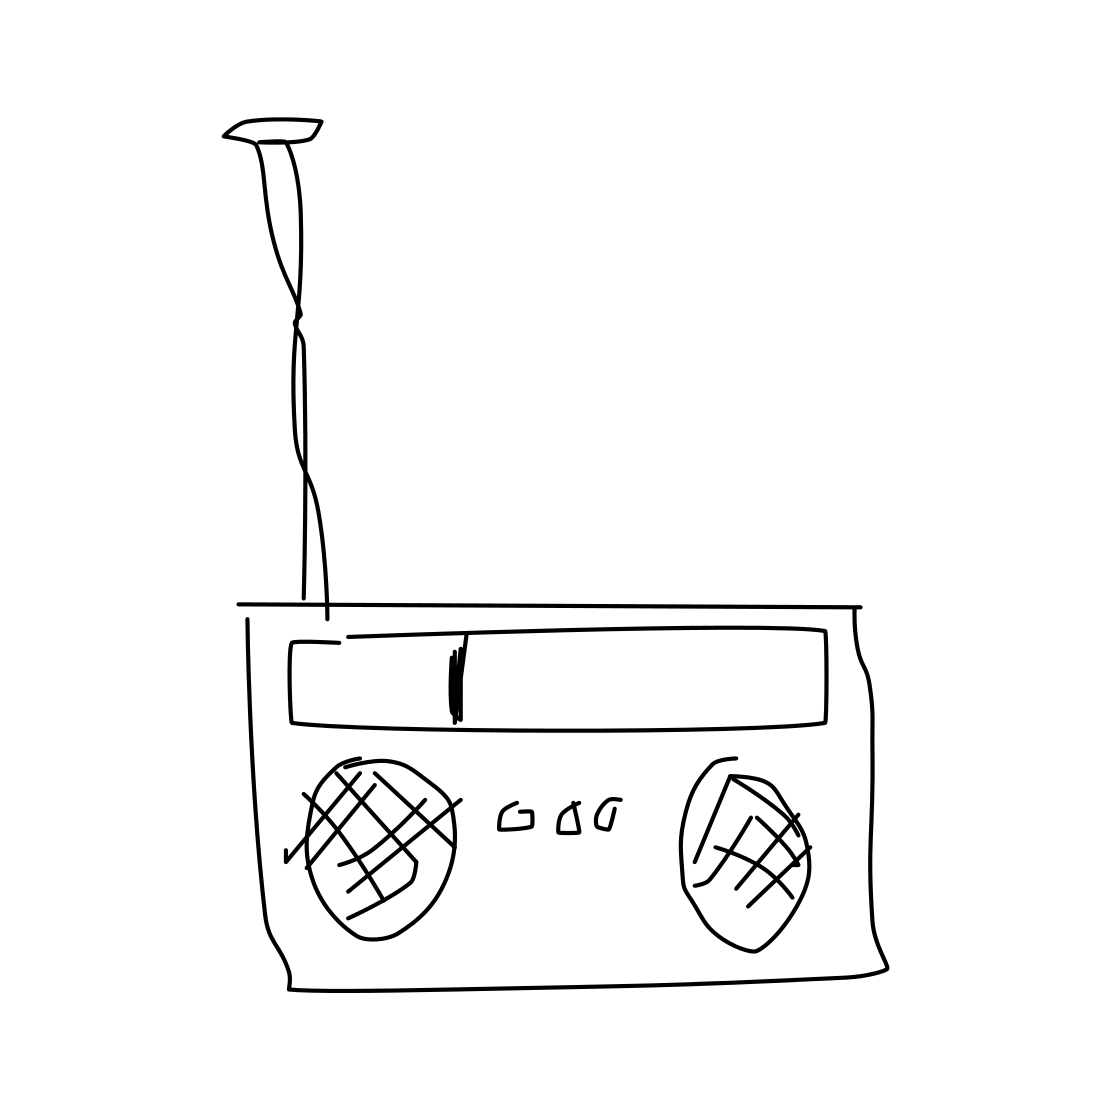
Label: radio